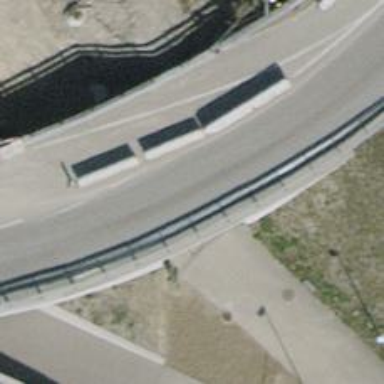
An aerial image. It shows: Secondary link road on asphalt bridge.